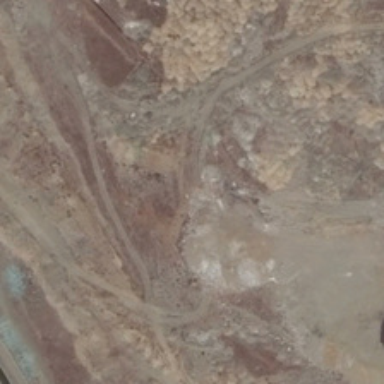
It is a large piece of bareland .